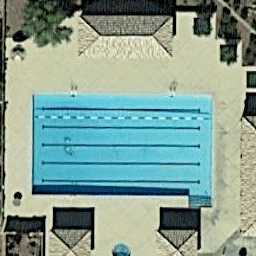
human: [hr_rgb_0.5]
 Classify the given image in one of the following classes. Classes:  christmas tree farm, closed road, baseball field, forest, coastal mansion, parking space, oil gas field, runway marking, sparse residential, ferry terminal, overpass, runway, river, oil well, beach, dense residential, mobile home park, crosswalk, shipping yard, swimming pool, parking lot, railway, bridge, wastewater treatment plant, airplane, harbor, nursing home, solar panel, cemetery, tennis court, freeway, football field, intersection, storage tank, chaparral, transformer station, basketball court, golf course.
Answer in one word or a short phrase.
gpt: swimming pool